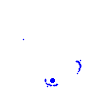
Particle: electron